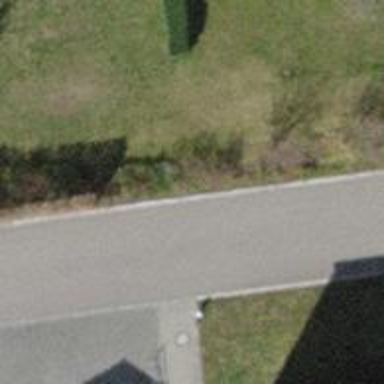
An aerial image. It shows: Asphalt road in residential area.